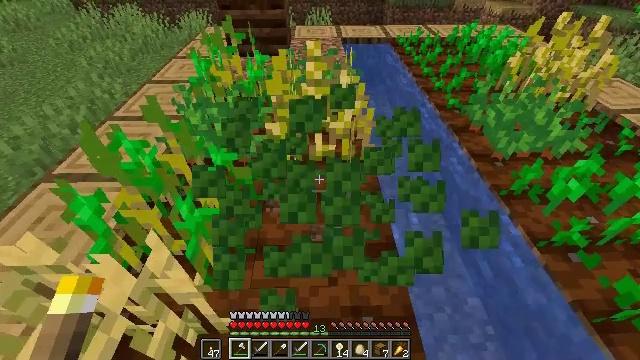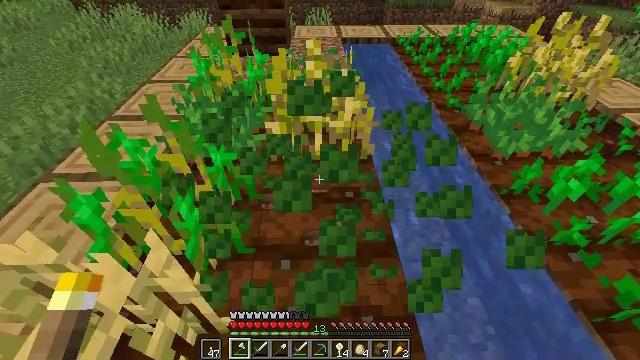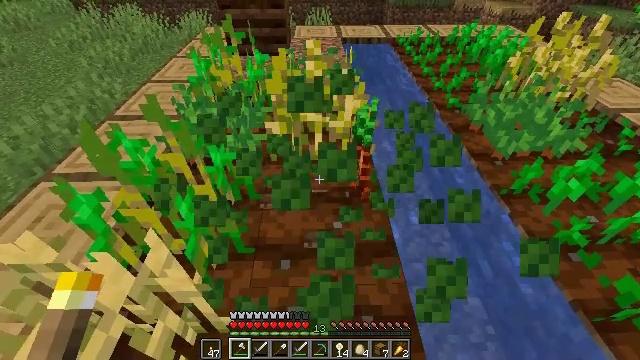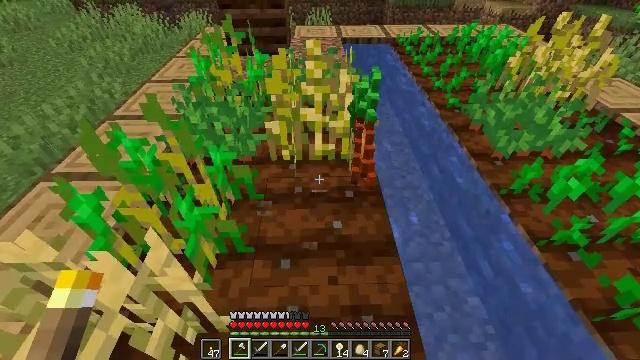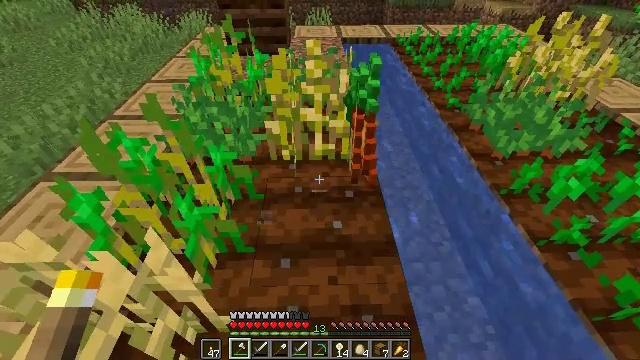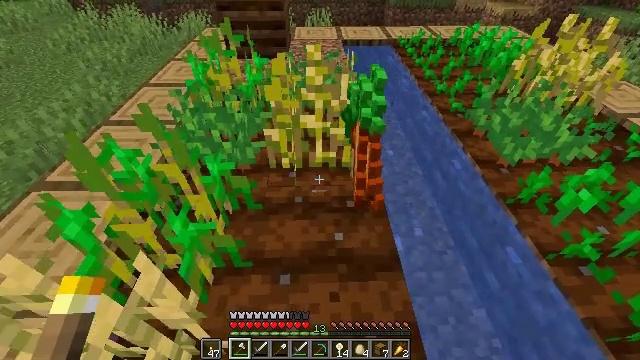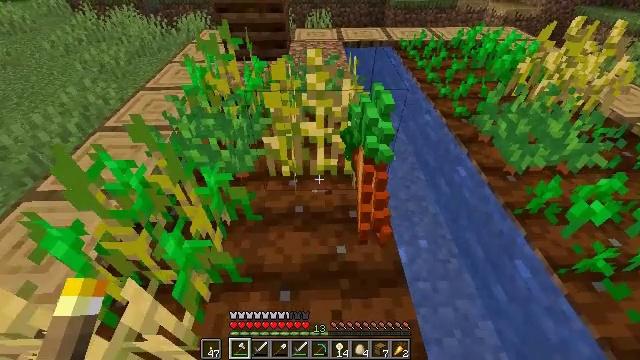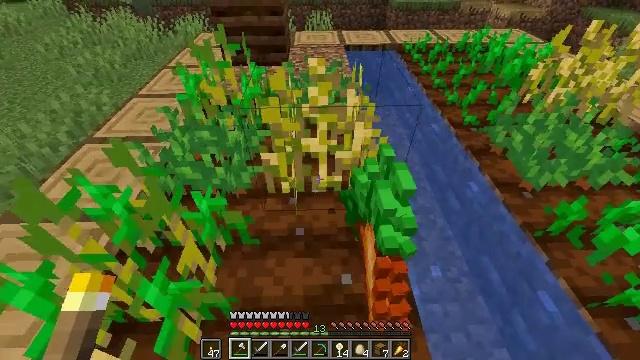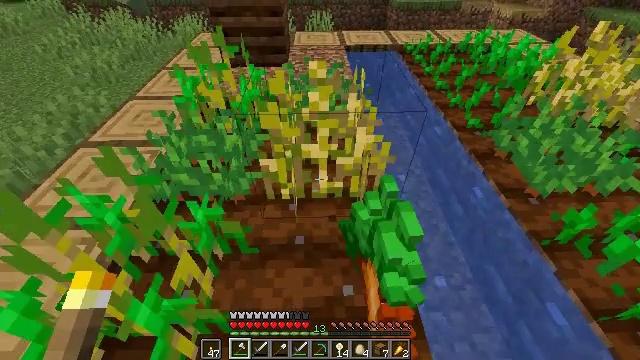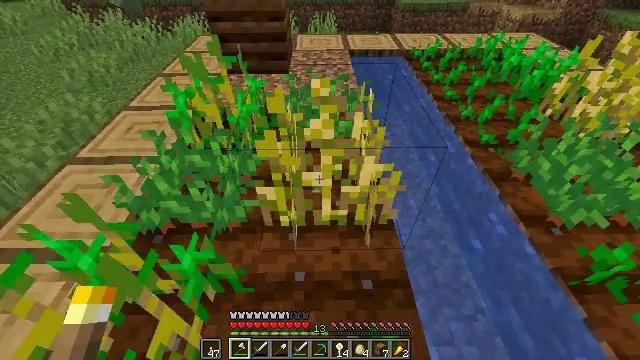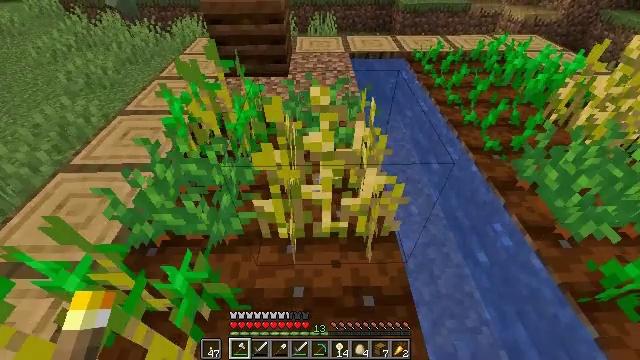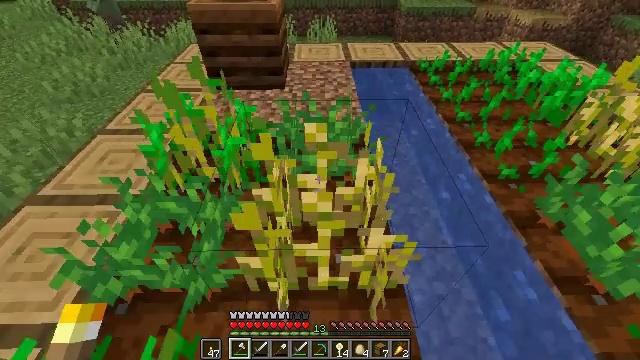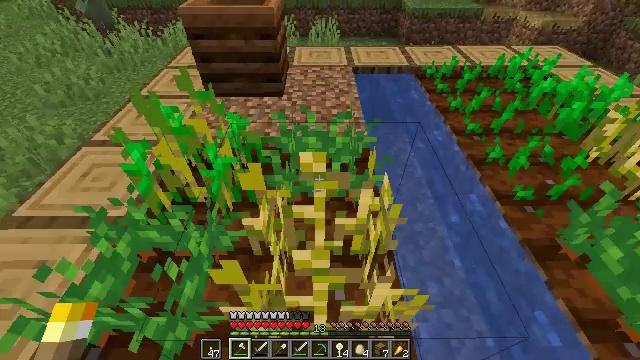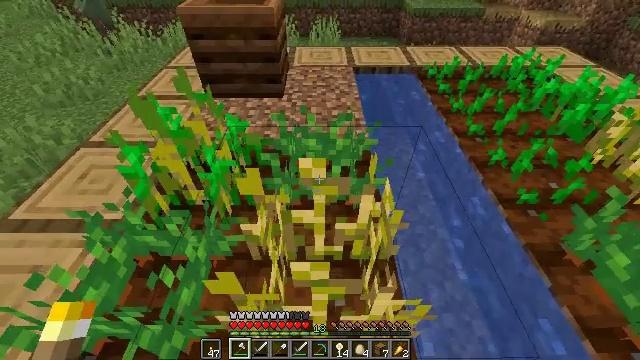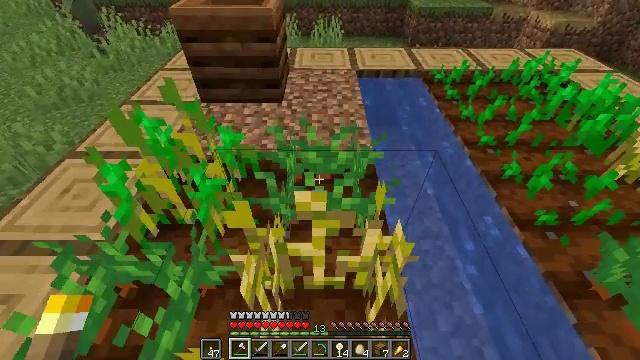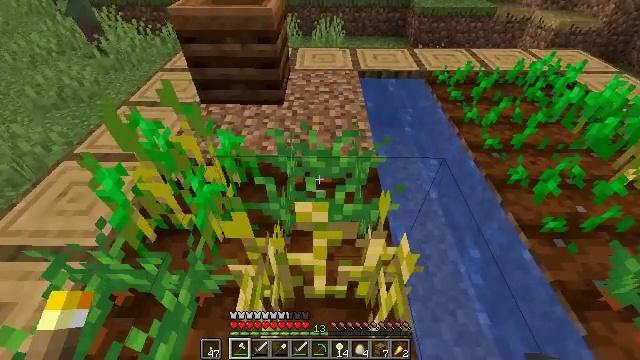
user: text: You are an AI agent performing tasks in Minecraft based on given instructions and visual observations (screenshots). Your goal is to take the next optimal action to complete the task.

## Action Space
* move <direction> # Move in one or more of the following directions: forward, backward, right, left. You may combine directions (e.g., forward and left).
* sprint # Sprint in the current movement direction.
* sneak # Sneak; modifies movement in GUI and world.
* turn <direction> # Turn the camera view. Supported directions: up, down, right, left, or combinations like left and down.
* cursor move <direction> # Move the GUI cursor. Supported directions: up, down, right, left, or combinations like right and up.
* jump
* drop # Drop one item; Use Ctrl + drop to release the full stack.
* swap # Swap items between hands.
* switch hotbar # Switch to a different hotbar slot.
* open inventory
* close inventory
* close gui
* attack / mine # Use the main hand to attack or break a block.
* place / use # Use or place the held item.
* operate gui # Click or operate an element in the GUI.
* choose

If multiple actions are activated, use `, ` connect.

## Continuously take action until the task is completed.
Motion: motion action
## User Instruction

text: Dig up carrots from the soil.
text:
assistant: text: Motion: no_op
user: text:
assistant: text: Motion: no_op
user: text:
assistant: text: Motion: no_op
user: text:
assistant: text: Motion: no_op
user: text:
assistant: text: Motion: move forward
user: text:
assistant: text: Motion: move forward
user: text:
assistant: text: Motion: move forward
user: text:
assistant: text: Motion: move forward
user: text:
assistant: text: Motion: move forward
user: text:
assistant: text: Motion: move forward
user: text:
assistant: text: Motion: move forward
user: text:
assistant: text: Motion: move forward
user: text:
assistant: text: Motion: move forward
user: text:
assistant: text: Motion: no_op
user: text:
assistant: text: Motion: no_op
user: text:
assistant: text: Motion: no_op
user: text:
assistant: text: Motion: no_op
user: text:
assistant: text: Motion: no_op
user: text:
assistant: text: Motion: no_op
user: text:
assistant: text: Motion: no_op
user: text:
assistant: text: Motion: no_op
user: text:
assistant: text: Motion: no_op
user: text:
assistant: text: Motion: turn left and down
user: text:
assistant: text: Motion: turn left and down
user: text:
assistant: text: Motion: turn left
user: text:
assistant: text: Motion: turn left
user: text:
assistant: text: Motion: turn left
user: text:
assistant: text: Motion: no_op
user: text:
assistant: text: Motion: no_op
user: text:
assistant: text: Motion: no_op